Question: I want to do layout into a canvas with javascript. This code is full screen.
How do I get into canvas?

'''
$(".left.pane").resizable({
handles: "e, w"
});
$(".right.pane").resizable({
handles: "e, w"
});
$(".center.pane .inner .bottom").resizable({
handles: "n, s"
});
'''
'''
html, body {
margin: 0;
padding: 0
}
}
.header {
position: fixed;
top: 0;
left: 0;
right: 0;
height: 20px;
background-color: moccasin;
}
.wrapper {
position:absolute;
top: 21px;
right: 0;
bottom: 0;
left: 0;
background-color: fuchsia;
}
.inner-wrapper,
.center.pane .inner {
display: table;
width: 100%;
height: 100%;
}
.pane {
display: table-cell;
}
.left.pane {
background-color: olivedrab;
}
.center.pane {
background-color: lightblue;
}
.center.pane .inner .top,
.center.pane .inner .bottom{
display: table-row;
}
.center.pane .inner .top {
background-color: lightcoral;
}
.center.pane .inner .bottom {
background-color: orange;
height: 100%;
width: 100%;
}
.right.pane {
background-color: #999;
}
'''
'''
<div class="wrapper">
<div class="inner-wrapper">
<div class="left pane">Left</div>
<div class="center pane">
<div class="inner">
<div class="top">Center top</div>
<div class="bottom">Center bottom</div>
</div>
</div>
<div class="right pane">Right</div>
</div>
</div>
'''
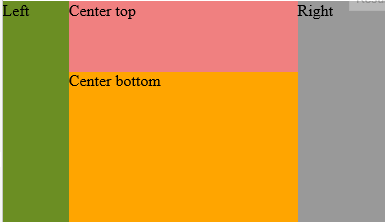
Answer: JQueryUI.resizable is not natively applicable to a canvas element.
To do the same thing in canvas you will have to do it manually. That's because canvas does not "remember" where it drew any individual rectangle and therefore canvas cannot individually move or resize any rectangle. What you must do is clear the entire canvas and redraw all the rectangles in their new positions and sizes.
1. Draw rectangles representing your div areas: context.fillRect
2. Listen for mouse events on the canvas: addEventListener('mousedown'...etc
3. "Manually" resize the rectangles in response to mouse events: Save each rectangles properties in an object: var rect1={x:,y:,width:,height:} On mousedown, hit-test each rectangle. If hit, flag that rectangle as resizing. Hit test algorithm: var isHit = mouseX>rect.x && mouseX<rect.x+rect.width && mouseY>rect.y && mouseY<rect.y+rect.height On mousemove, clear the entire canvas and redraw all rectangles. Resize the flagged rectangle by the distance the mouse has dragged: rect.width+=(mouseX-startingMouseX); rect.height+=(mouseY-startingMouseY); Presumably you will also have to resize the other rectangles to fit with the rectangle that is expanding/shrinking. On mouseup, stop the resizing.